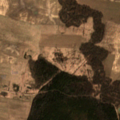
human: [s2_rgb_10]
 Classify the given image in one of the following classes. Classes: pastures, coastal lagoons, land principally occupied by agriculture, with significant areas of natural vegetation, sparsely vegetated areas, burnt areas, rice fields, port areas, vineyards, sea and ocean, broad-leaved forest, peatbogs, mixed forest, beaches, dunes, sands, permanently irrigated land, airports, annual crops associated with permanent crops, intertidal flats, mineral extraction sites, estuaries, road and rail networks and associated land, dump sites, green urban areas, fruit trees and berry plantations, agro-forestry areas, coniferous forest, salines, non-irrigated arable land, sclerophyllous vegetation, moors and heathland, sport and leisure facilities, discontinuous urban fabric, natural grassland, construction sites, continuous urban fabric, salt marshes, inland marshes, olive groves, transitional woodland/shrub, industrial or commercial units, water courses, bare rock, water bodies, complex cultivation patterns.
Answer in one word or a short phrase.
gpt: non-irrigated arable land, pastures, complex cultivation patterns, broad-leaved forest, coniferous forest, mixed forest